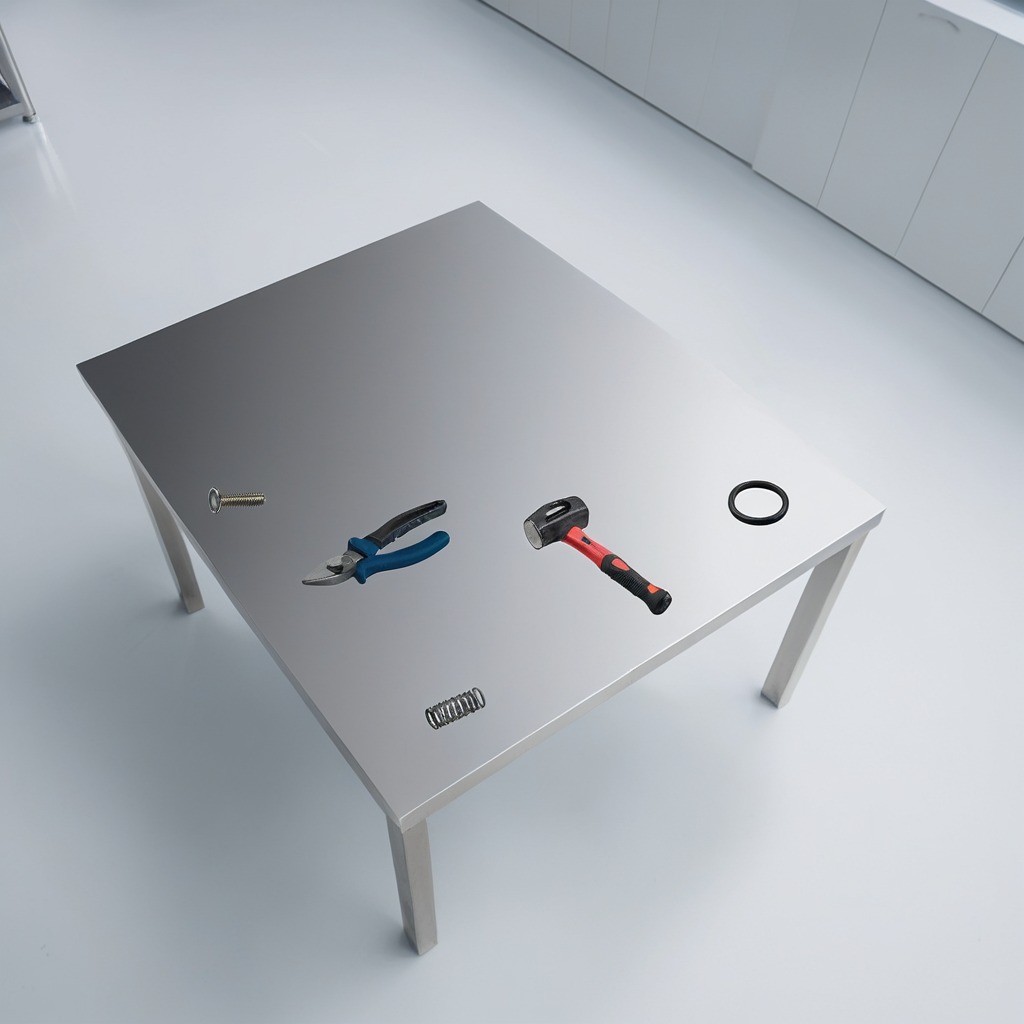
A rubber O'ring, a hammer, a metal machine screw, a pair of pliers, and a coiled metal spring are lying on the stainless steel table in a high-end prototyping lab.